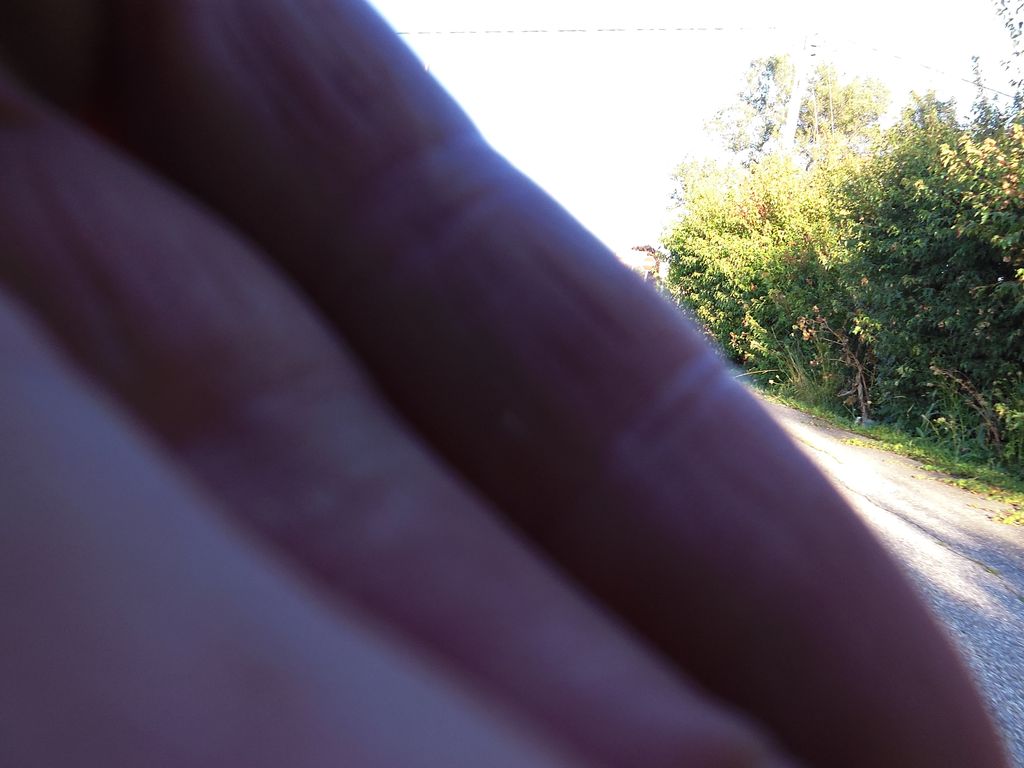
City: ottawa-gatineau